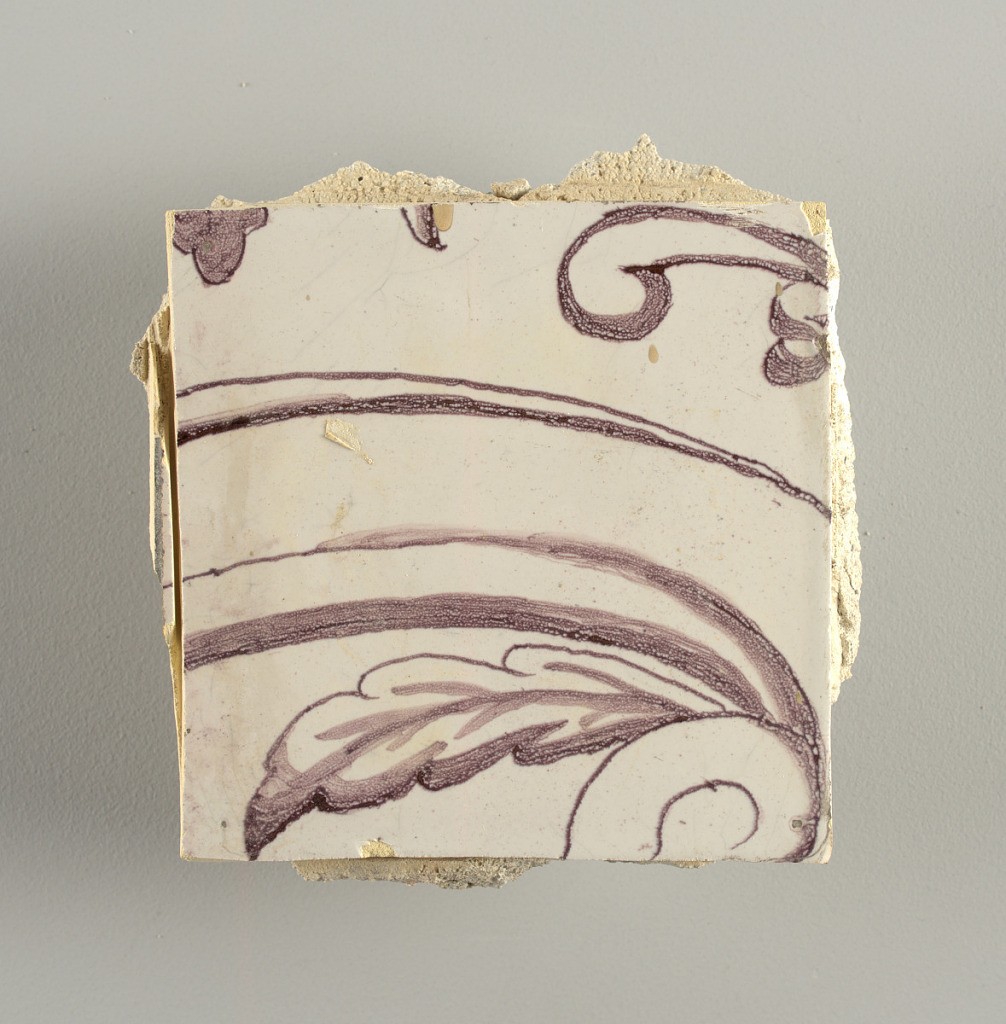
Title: Tile wall facing
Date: ca. 1725
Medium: Tin-glazed earthenware, underglaze
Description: Horizontal rectangle.  Thirty tiles wide and twenty-three tiles high with opening for fireplace eleven tiles wide and ten high.  Foliage arabesques disposed about three vertical axes from which are emphazised by urns at center and right, and at left by the figure of a standing woman carrying an infant on her arm and accompanied by two children.